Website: macys
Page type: billing-address
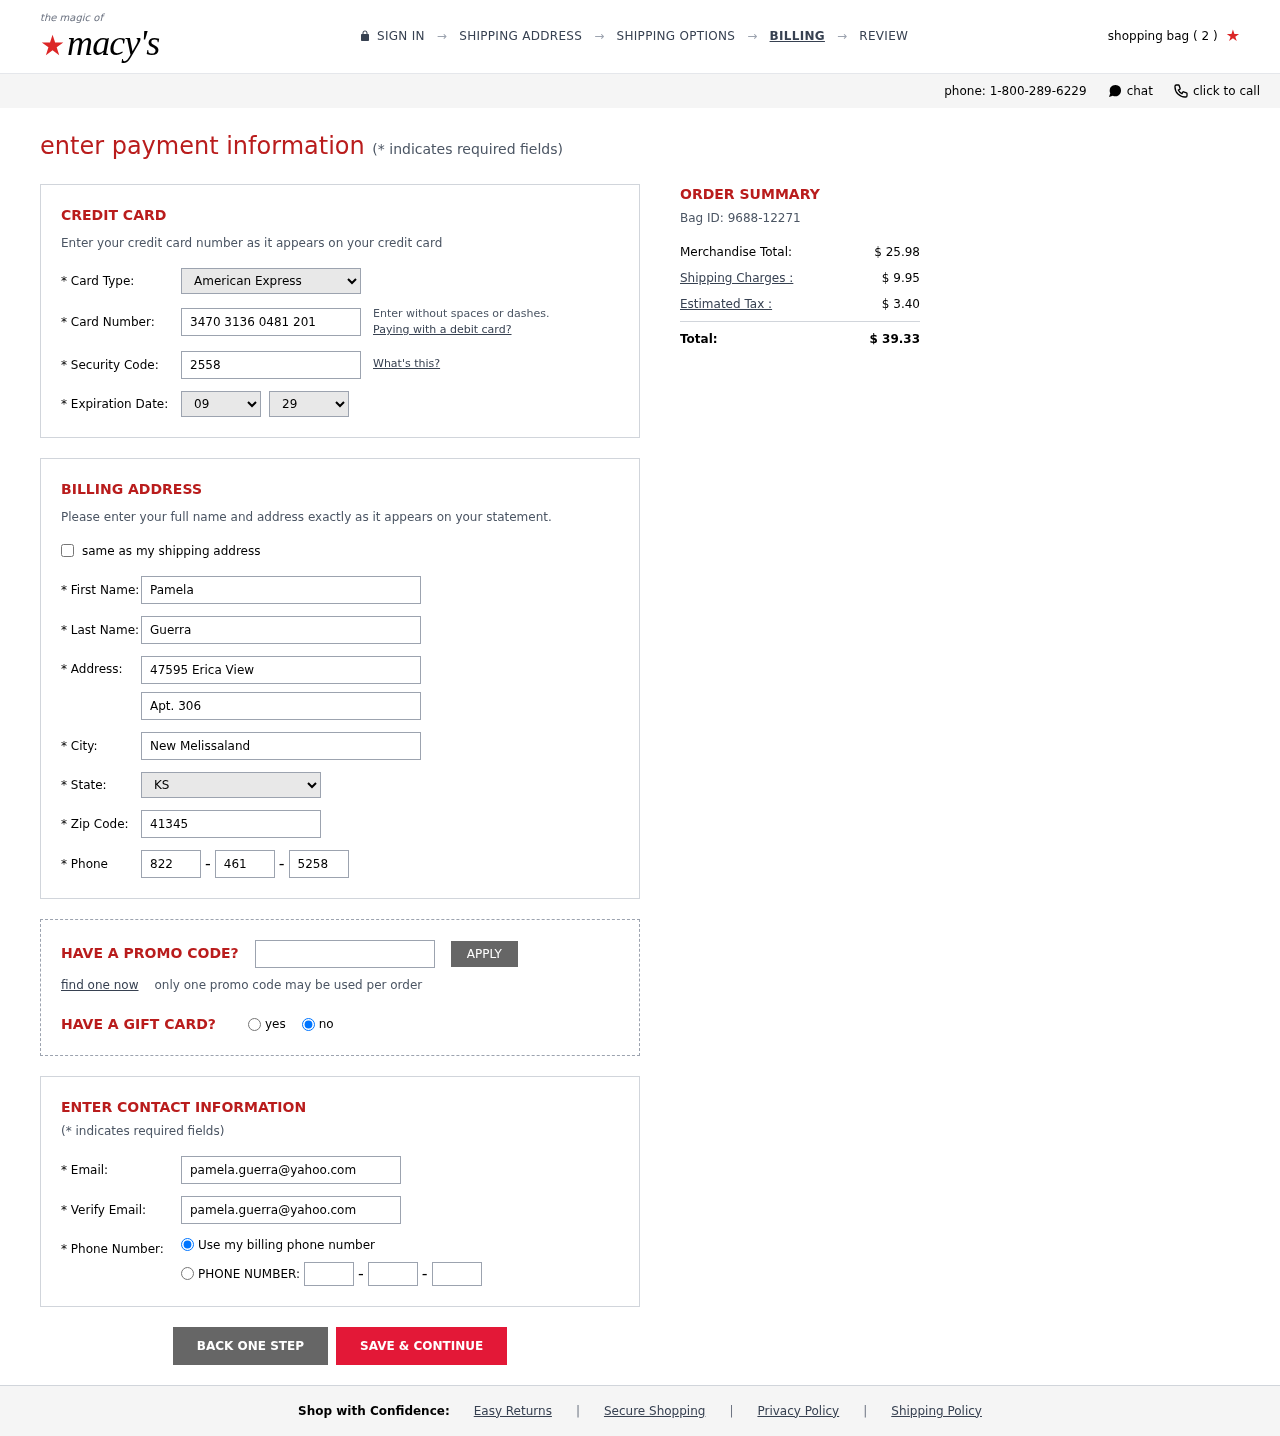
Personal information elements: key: PII_CARD_CVV
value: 2558
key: PII_CARD_EXPIRY_MONTH
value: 09
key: PII_CARD_EXPIRY_YEAR
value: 29
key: PII_CARD_NUMBER
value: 3470 3136 0481 201
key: PII_CARD_TYPE
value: American Express
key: PII_CITY
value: New Melissaland
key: PII_EMAIL
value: pamela.guerra@yahoo.com
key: PII_FIRSTNAME
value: Pamela
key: PII_LASTNAME
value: Guerra
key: PII_PHONE_AREA
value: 822
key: PII_PHONE_PREFIX
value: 461
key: PII_PHONE_SUFFIX
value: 5258
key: PII_POSTCODE
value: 41345
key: PII_STATE_ABBR
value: KS
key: PII_STREET
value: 47595 Erica View
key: PII_STREET2
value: Apt. 306
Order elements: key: ORDER_NUM_ITEMS
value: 2
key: ORDER_ID
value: Bag ID: 9688-12271
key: ORDER_SUBTOTAL
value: $ 25.98
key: ORDER_SHIPPING_COST
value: $ 9.95
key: ORDER_TAX
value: $ 3.40
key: ORDER_TOTAL
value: $ 39.33